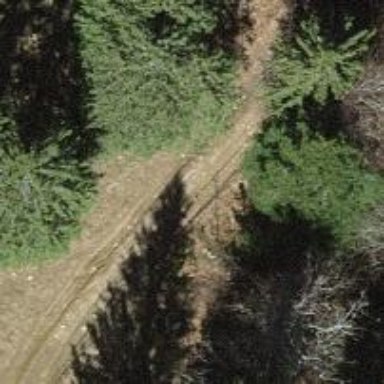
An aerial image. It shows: Unpaved track with grade3 track type.